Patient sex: F
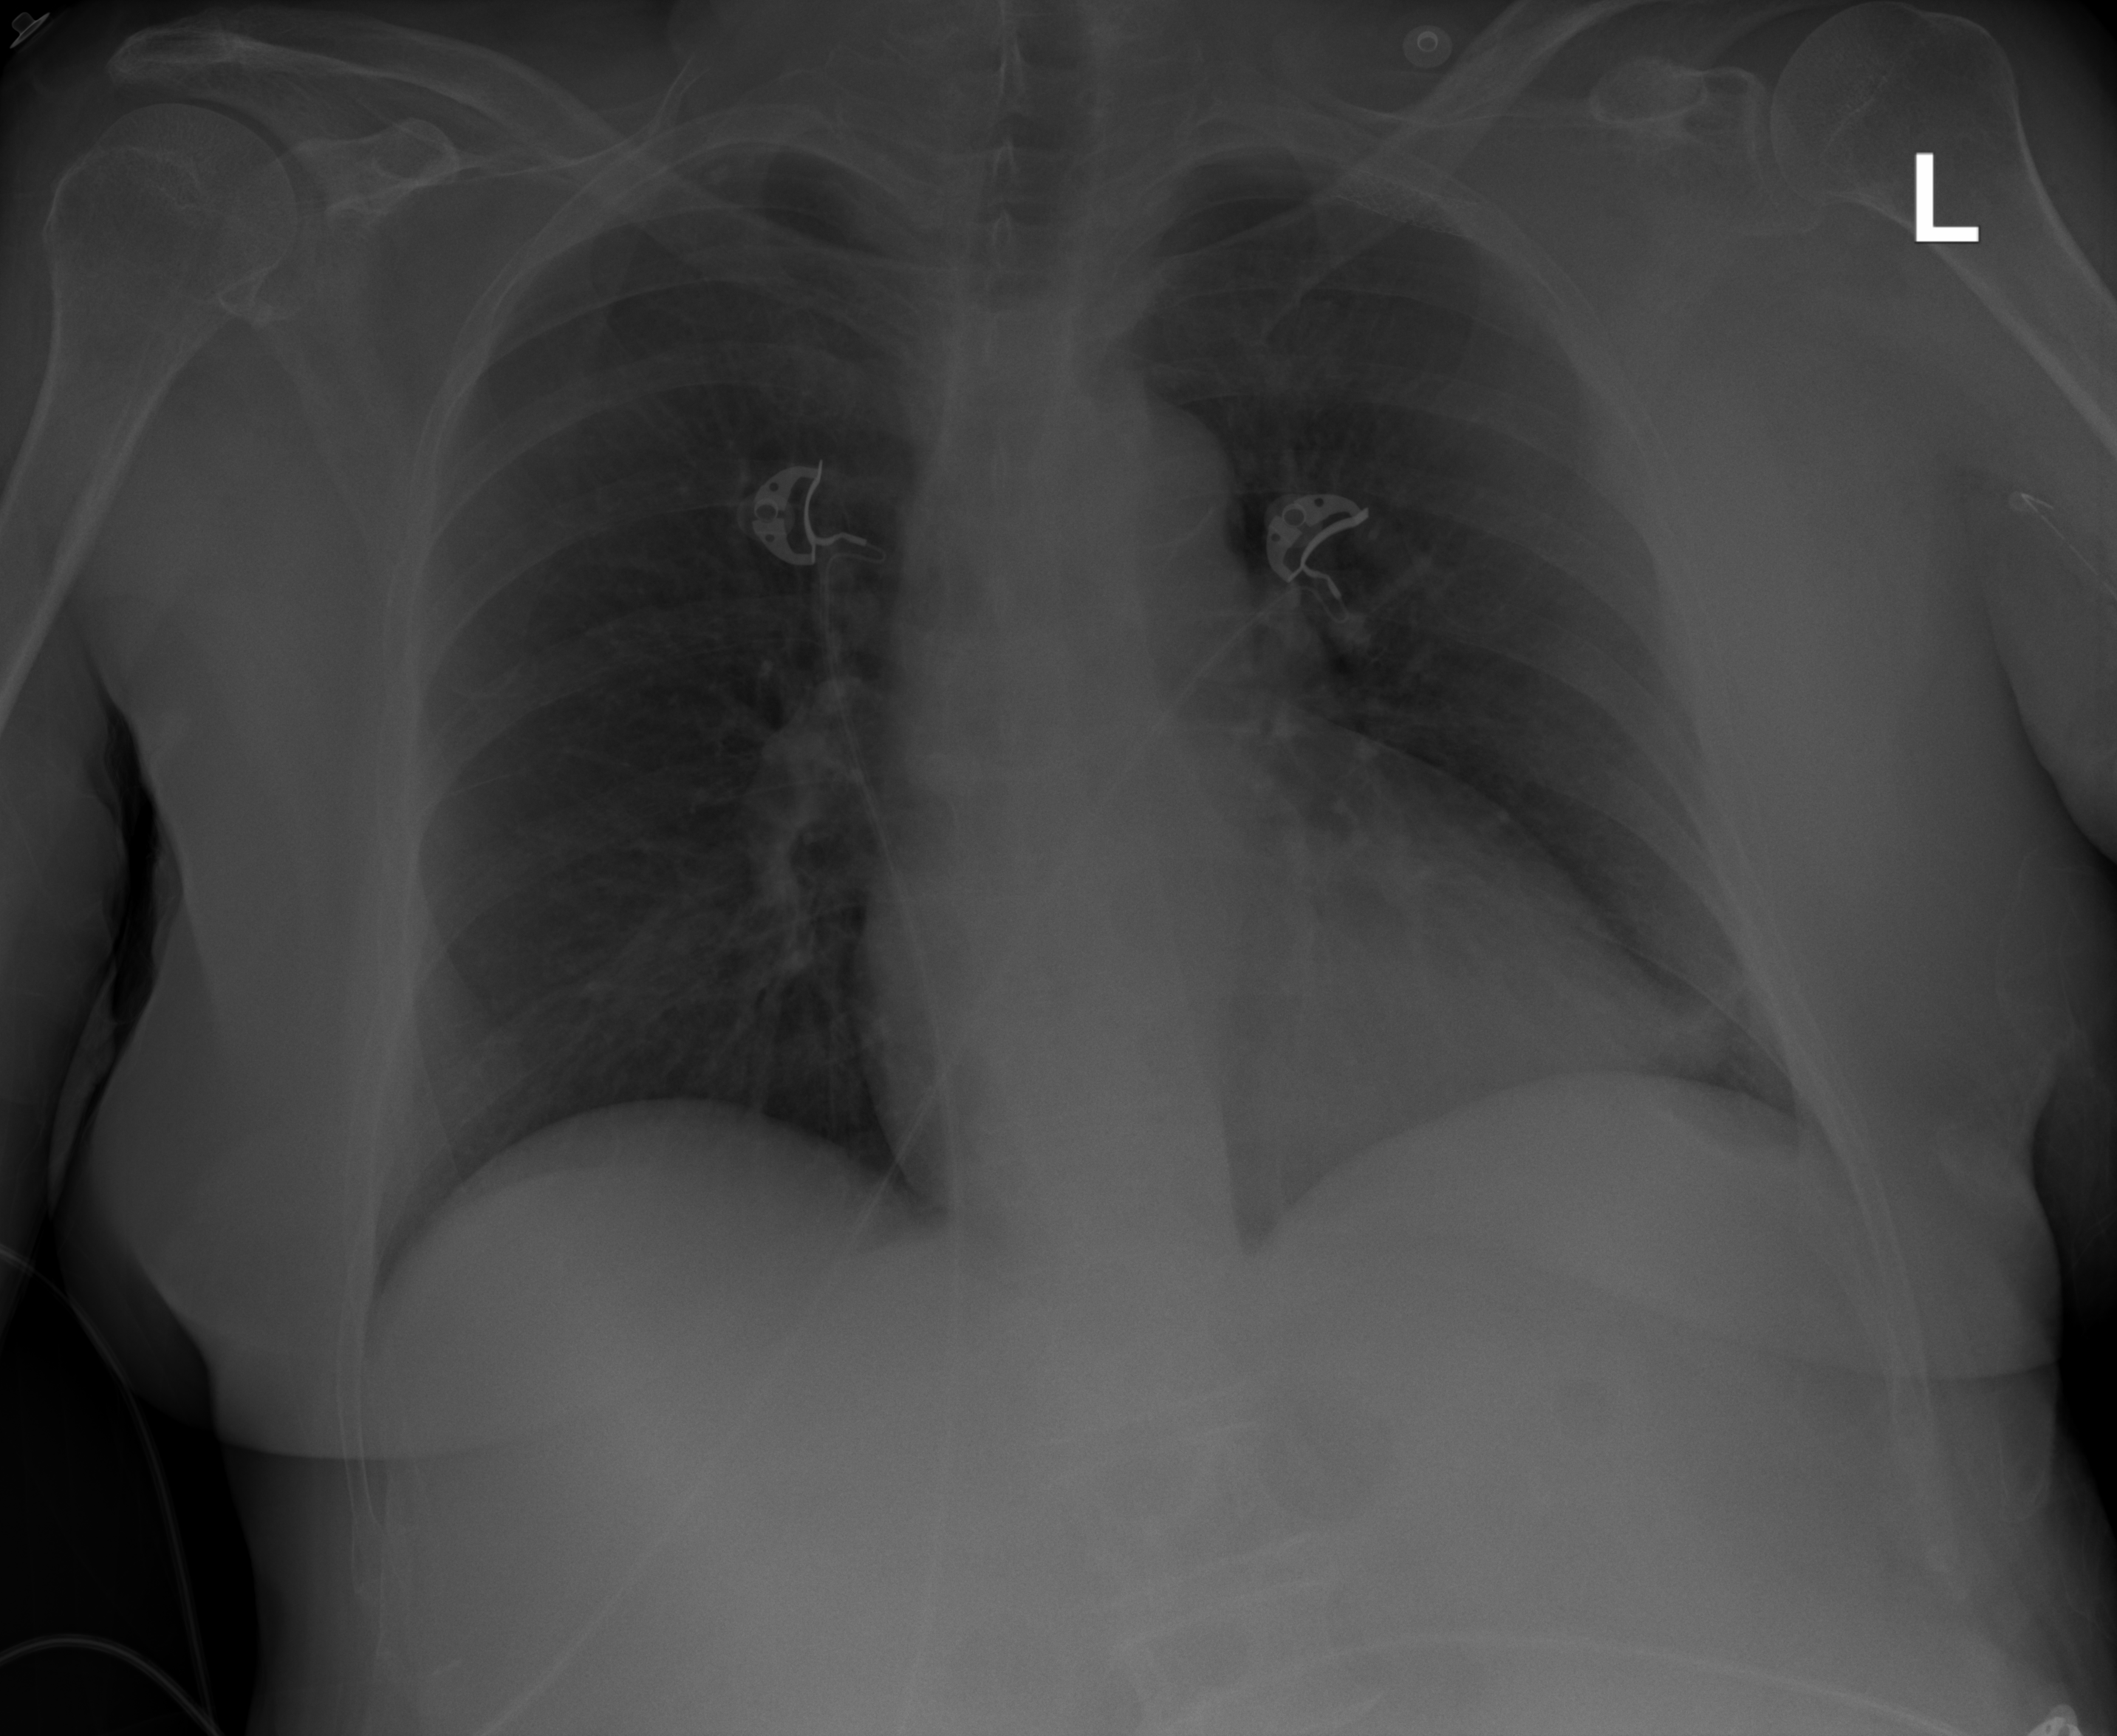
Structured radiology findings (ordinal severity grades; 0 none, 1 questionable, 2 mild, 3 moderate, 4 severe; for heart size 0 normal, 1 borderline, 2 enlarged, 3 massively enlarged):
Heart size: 0
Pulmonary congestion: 0
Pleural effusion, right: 0
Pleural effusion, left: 0
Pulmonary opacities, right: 0
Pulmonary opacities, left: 0
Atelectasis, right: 0
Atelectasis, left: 2